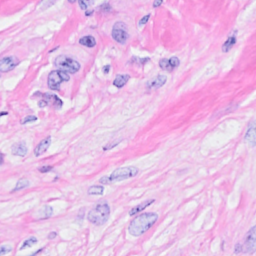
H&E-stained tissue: Breast